Question: I have a div for slick slider, product card to be exact.
It should be displayed inline, and picture should be the whole size of the card-info.
'''
.product-card__item {
display: flex;
width: 100%;
min-height: 450px;
}
.product-card__item-preview {
flex-basis: 48.5%;
height: 100% width:100%
}
.product-card__img {
width: 100%;
height: 100%;
object-fit: cover;
}
.product-card__item-info {
width: 51.5%;
background-color: #fff;
padding: 1.2em;
}
}
'''
'''
'''
<article class="product-card">
<div class="product-card__preview">
<img class="product-card__img" src="https://via.placeholder.com/150" alt="">
</div>
<div class="product-card__info">
<div class="product-card__info-top">
<a class="product-card__title" href="#">
One Page Resume Template
</a>
<div class="product-card__author">
<img class="product-card__avatar" src="https://via.placeholder.com/50" alt="user avatar">
<a class="product-card__top-name" href="#">
AazzTech
</a>
</div>
</div>
</div>
</article>
'''
but with even slightly resizing the window for adaptation, picture starts doing this:

I know it could be fixed easily if I make amg as a bg for preview div, but how is it possible with img tag?
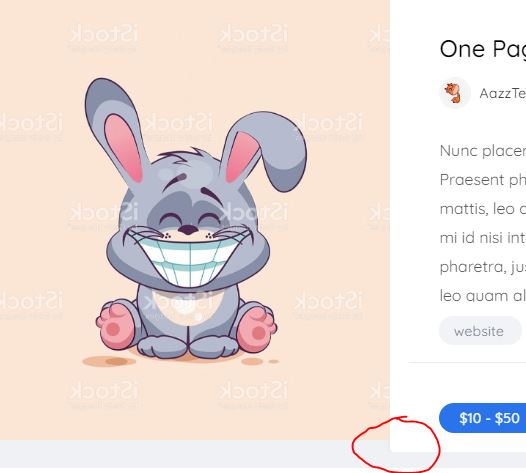
Answer: I dont have your code, but you can try this:
'''
.container{
display:flex;
height:500px;
}
.container > div{
flex: 1 1 0;
overflow:hidden;
}
.second img{
height:100%;
}
.first{
background-color:red;
'''
'''
<div class="container">
<div class="first"></div>
<div class="second">
<img src="https://upload.wikimedia.org/wikipedia/commons/4/42/Shaqi_jrvej.jpg" alt="">
</div>
</div>
'''